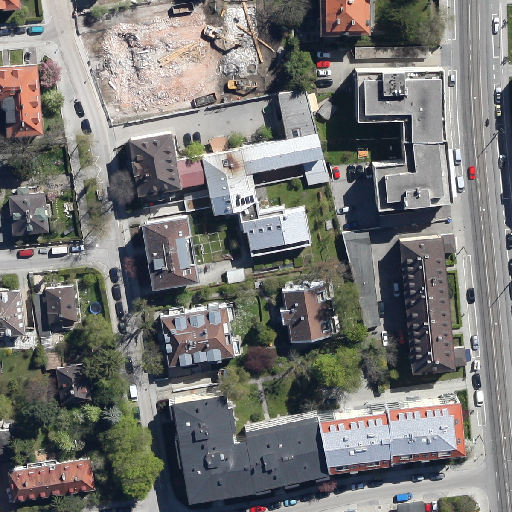
Referring expression: building along the road